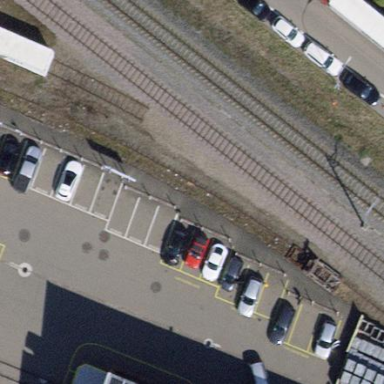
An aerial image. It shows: Parking area with surface.